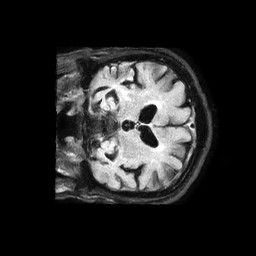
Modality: FLAIR
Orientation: coronal
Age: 79
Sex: male
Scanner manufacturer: philips
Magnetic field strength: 1.5 T
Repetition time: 6 s
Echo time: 0.1024 s